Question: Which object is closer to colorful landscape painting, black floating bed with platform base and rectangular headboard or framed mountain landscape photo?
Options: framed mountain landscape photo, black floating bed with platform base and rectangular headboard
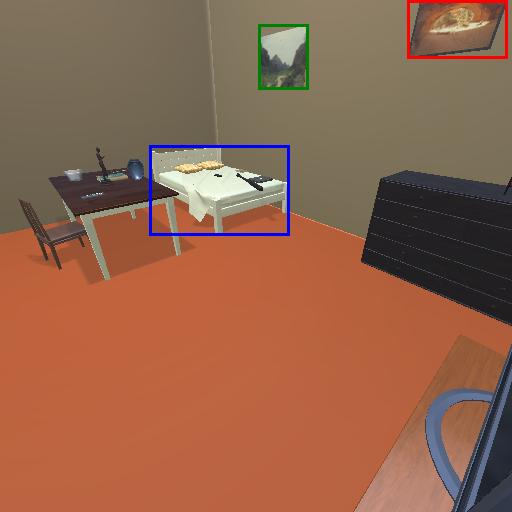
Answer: framed mountain landscape photo